Aerial crown-view tile of a tropical tree (Barro Colorado Island, Panama), acquired 20240716:
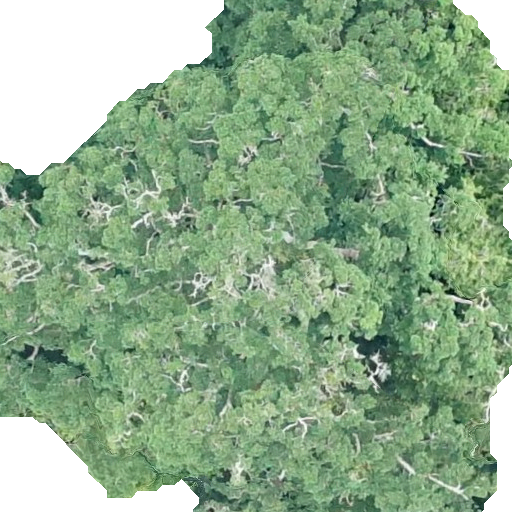
Species: Brosimum alicastrum
GBIF accepted scientific name: Brosimum alicastrum
Crown area: 421.168 m²